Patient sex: M
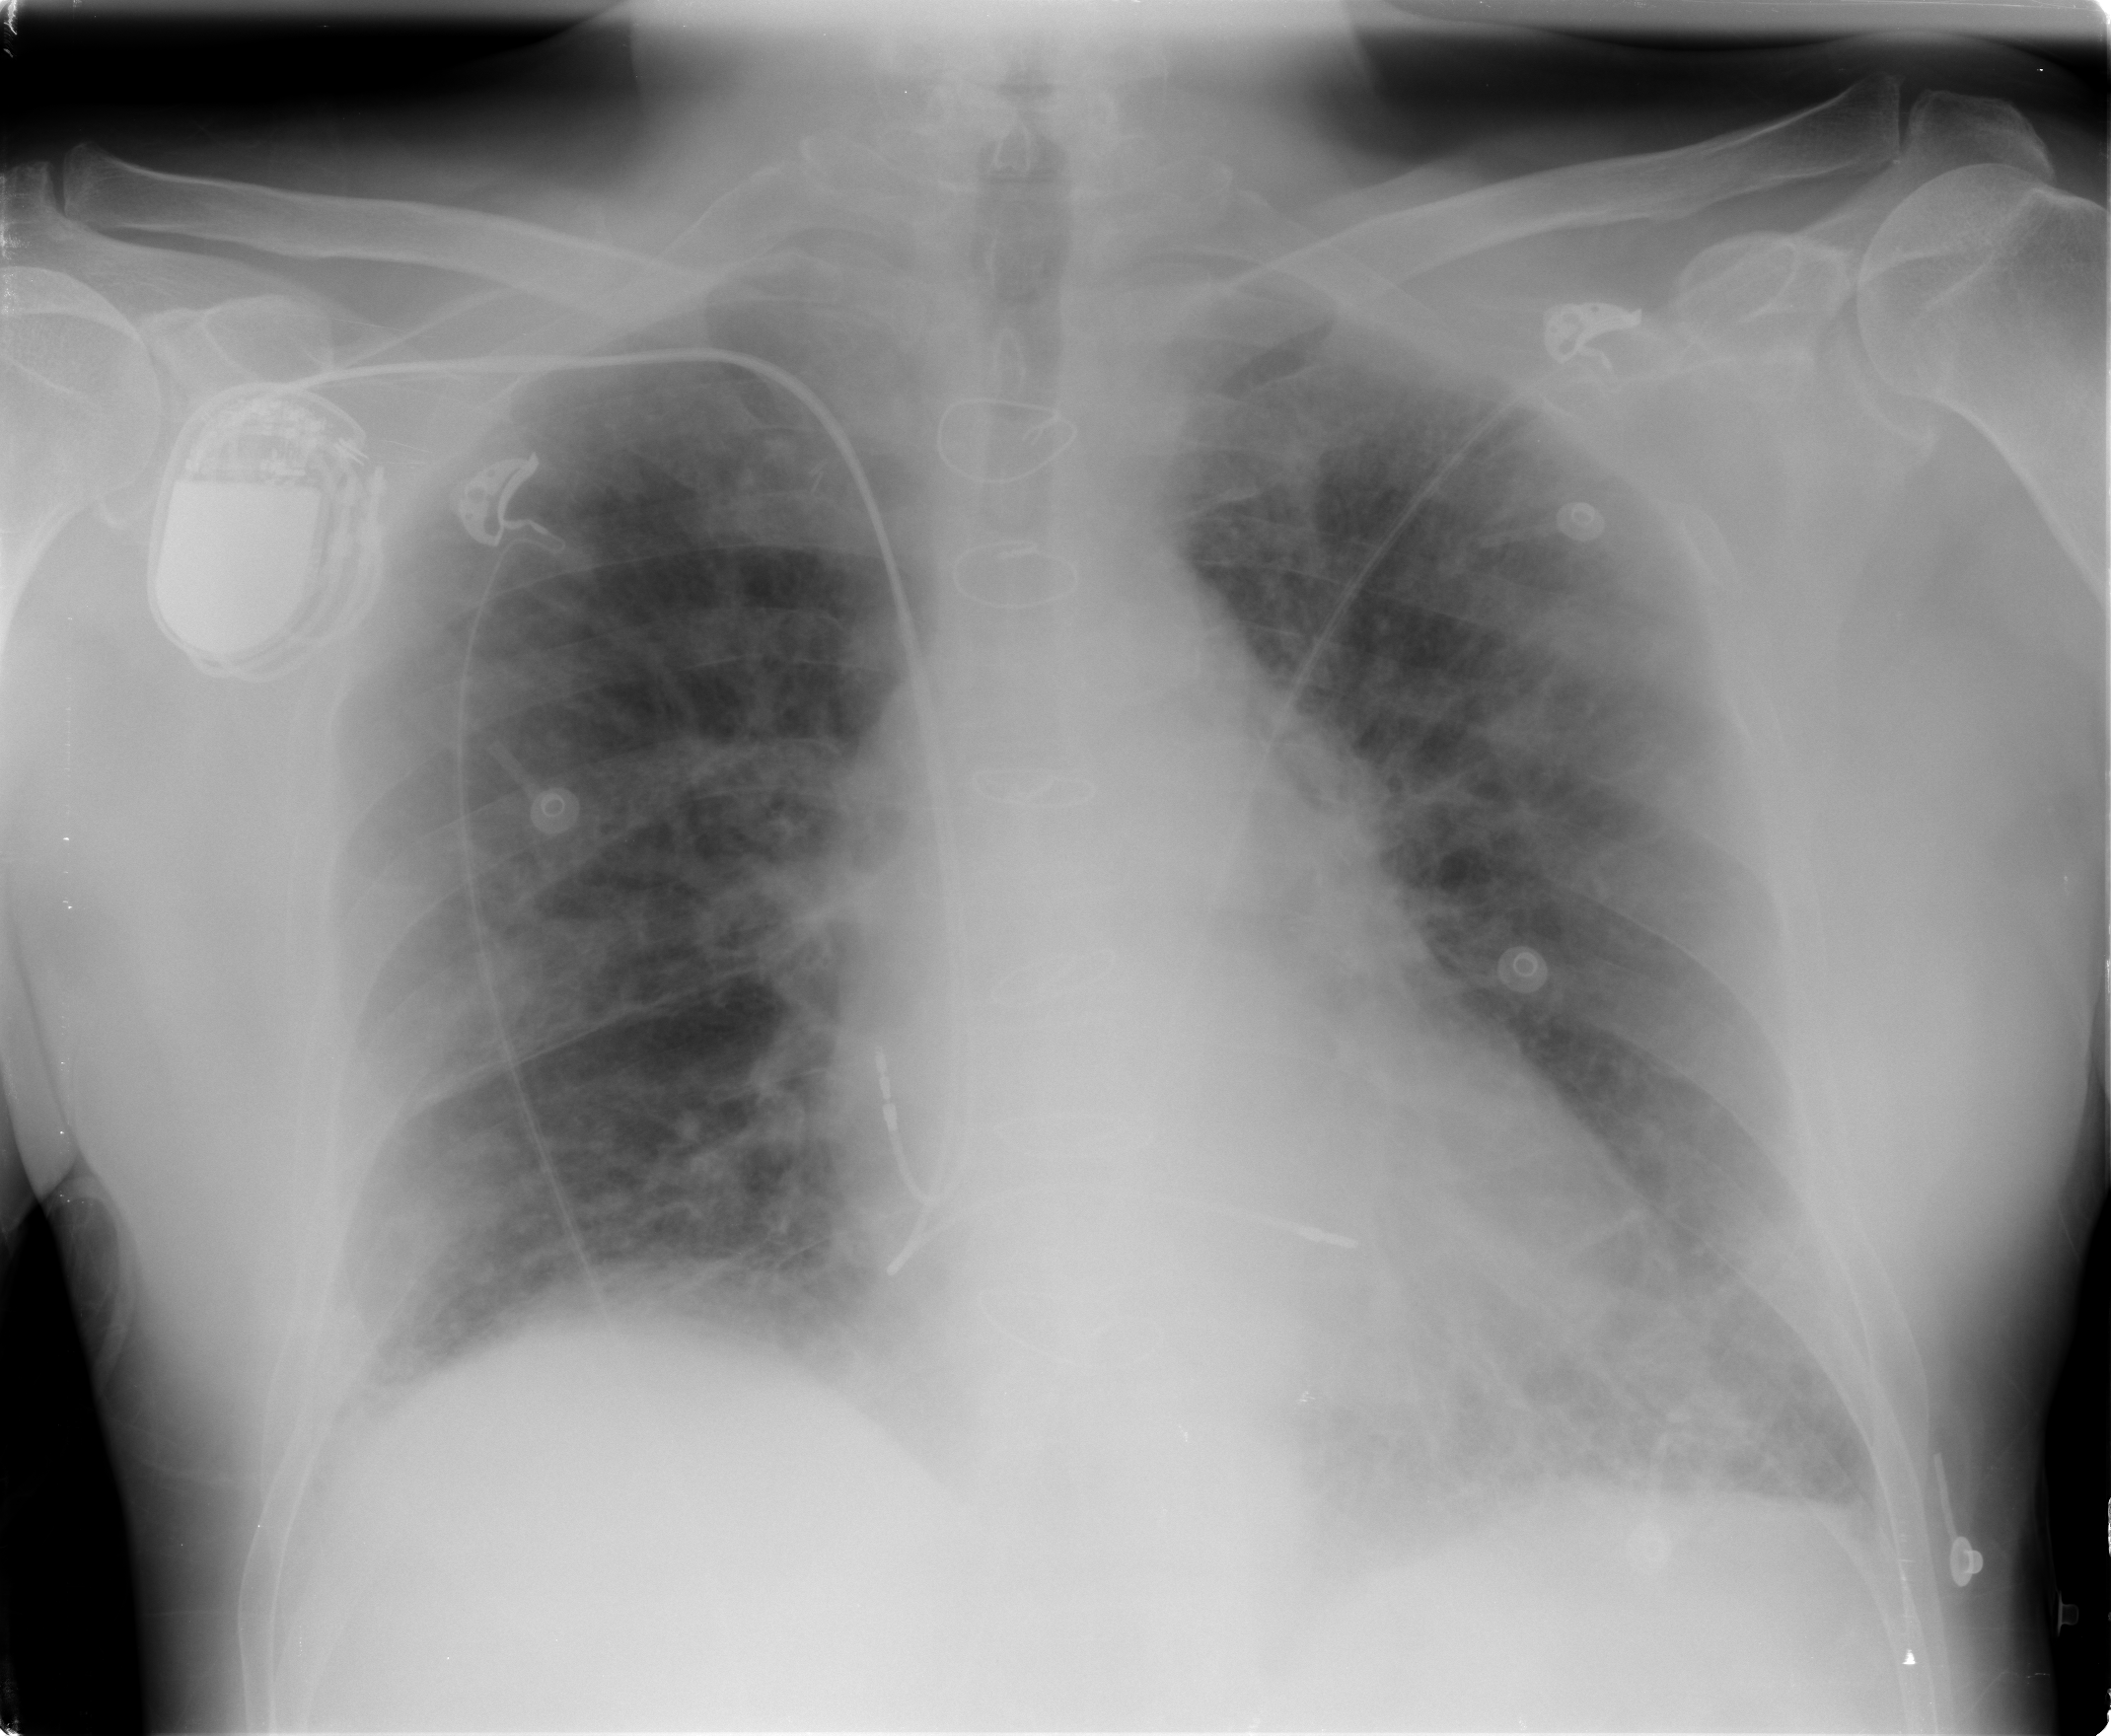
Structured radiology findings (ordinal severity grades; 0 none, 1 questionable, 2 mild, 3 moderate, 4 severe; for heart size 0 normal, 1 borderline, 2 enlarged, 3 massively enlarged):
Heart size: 1
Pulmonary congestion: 2
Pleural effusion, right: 2
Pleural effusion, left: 2
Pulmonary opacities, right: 2
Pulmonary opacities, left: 2
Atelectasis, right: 2
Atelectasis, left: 2